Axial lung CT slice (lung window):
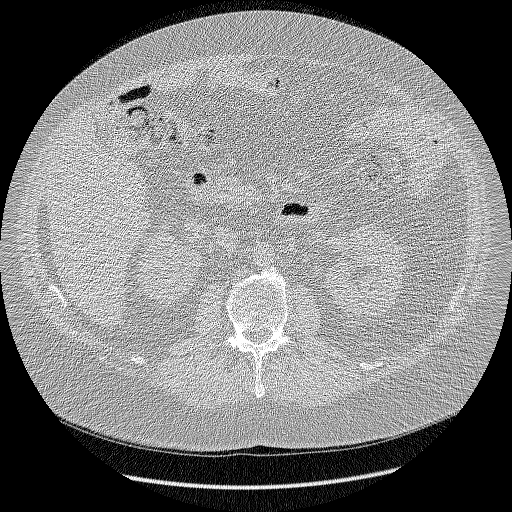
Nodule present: no